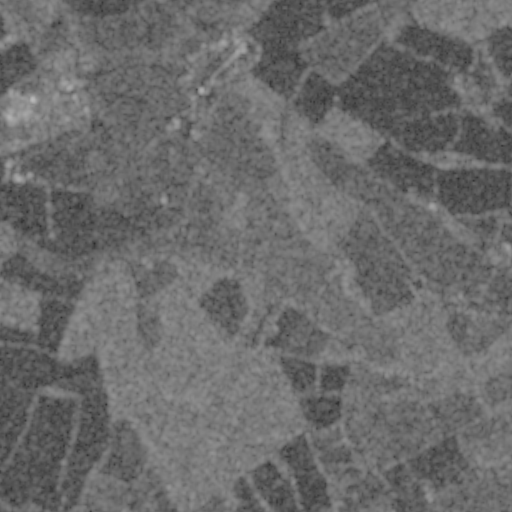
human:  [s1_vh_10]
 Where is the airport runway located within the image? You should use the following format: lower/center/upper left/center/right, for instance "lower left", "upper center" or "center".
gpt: The airport runway is located in the center left of the image.
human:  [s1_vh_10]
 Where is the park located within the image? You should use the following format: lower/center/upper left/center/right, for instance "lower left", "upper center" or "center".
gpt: The park is located in the center right of the image.
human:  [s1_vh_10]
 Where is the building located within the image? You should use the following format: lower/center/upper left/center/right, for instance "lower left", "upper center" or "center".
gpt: There is no building in the image.

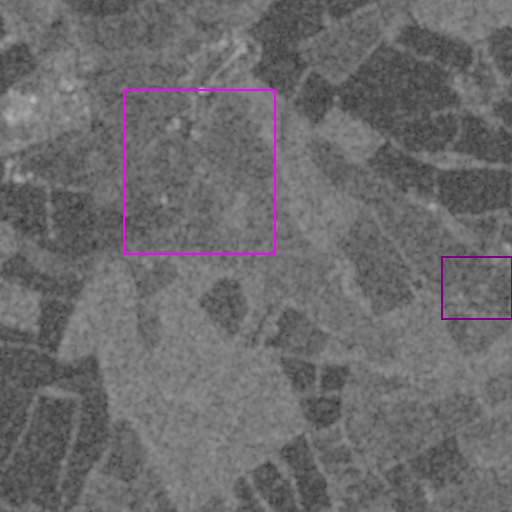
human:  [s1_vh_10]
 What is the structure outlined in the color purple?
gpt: The structure outlined in purple is a park.
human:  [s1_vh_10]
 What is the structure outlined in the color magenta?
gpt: The structure outlined in magenta is a solar farm.
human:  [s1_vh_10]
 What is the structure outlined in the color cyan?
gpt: There is no cyan outline.